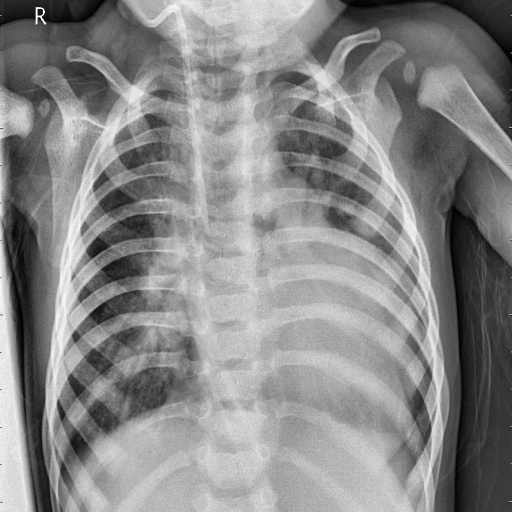
Finding: PNEUMONIA